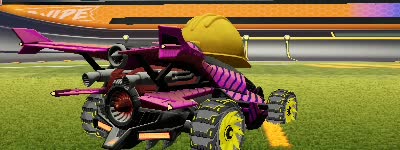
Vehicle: aftershock